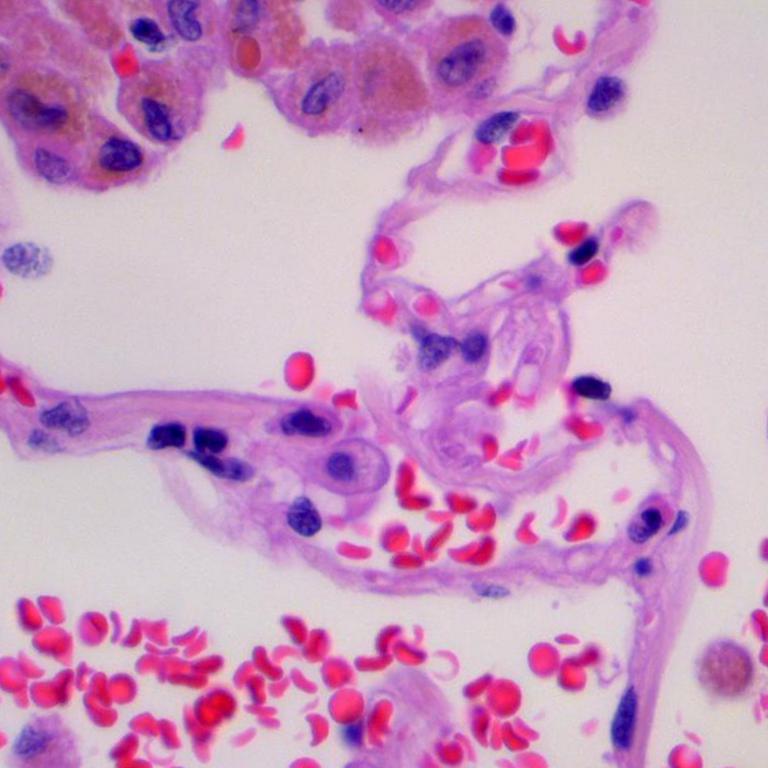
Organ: lung
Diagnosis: benign